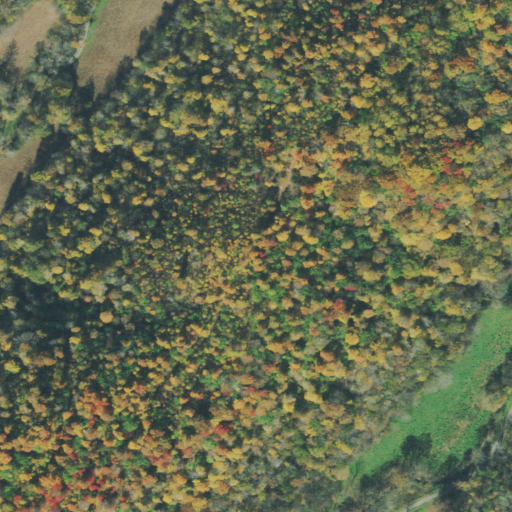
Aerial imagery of ridge(s) in Tennessee named Austin Ridge containing deciduous forest, mixed forest, and open development